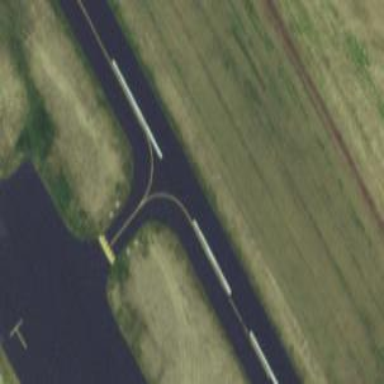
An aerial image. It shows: Runway surface made of asphalt at airport.